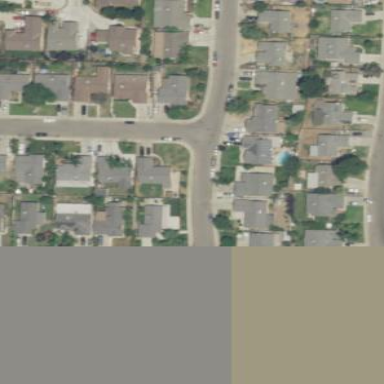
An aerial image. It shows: Single-family residential area in neighborhood setting.